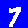
Digit: 7